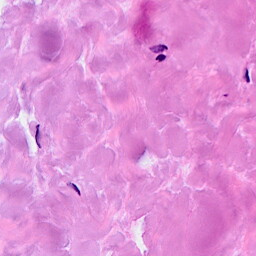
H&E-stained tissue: Breast